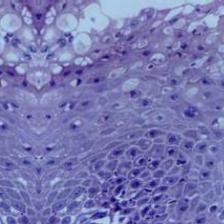
Diagnosis: Normal